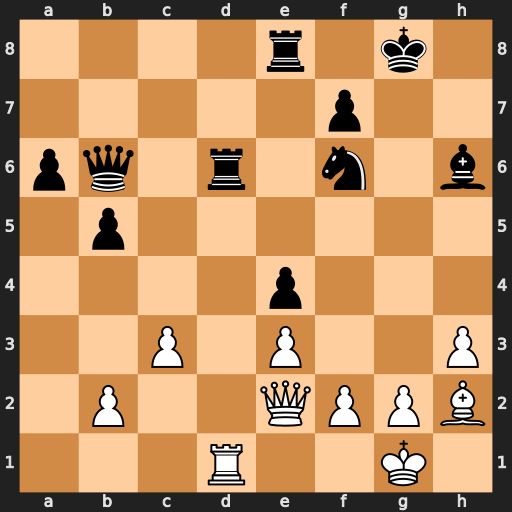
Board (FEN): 4r1k1/5p2/pq1r1n1b/1p6/4p3/2P1P2P/1P2QPPB/3R2K1
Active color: w
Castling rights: -
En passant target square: -
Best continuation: Rxd6 Qa5 Rxf6